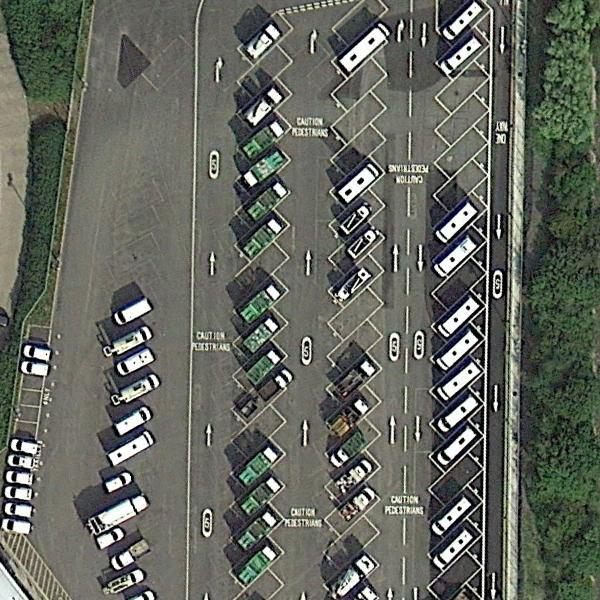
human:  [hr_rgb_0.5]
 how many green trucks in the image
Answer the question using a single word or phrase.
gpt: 12